八年级 · 组合几何学
, 在 $\triangle A B C$ 中, 点 $D 、 E$ 分别为边 $B C 、 A D$ 上的中点, 且 $S_{\triangle A B C}=4 \mathrm{~cm}^{2}$, 则 $S_{\triangle B E C}$ 的值为

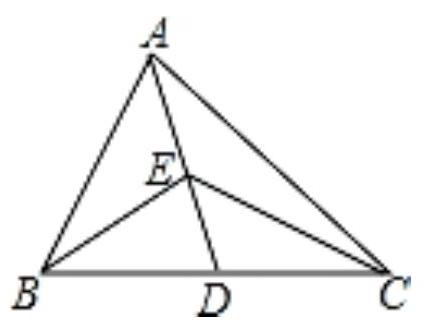
答案: $2 \mathrm{~cm}^{2}$